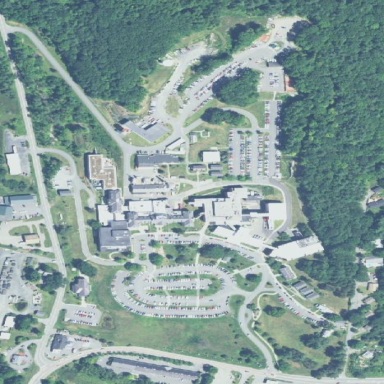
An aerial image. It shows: Hospital providing healthcare services.